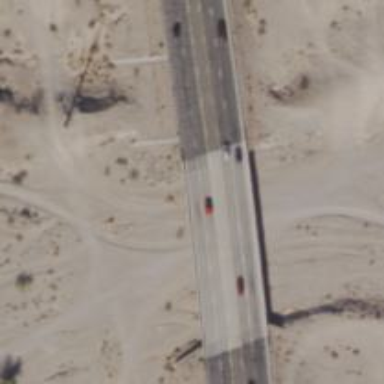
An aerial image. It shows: Trunk highway with bridge.